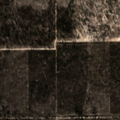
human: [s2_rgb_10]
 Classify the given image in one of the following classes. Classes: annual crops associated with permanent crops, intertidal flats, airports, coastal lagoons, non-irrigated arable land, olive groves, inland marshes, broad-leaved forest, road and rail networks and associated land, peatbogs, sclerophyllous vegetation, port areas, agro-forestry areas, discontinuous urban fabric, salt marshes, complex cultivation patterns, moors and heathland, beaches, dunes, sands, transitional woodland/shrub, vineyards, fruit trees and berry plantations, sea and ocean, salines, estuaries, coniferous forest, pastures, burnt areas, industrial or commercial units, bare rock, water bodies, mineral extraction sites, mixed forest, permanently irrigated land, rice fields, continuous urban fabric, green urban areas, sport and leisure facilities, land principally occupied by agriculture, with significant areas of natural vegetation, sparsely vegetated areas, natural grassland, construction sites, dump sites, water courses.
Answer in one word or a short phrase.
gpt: coniferous forest, transitional woodland/shrub